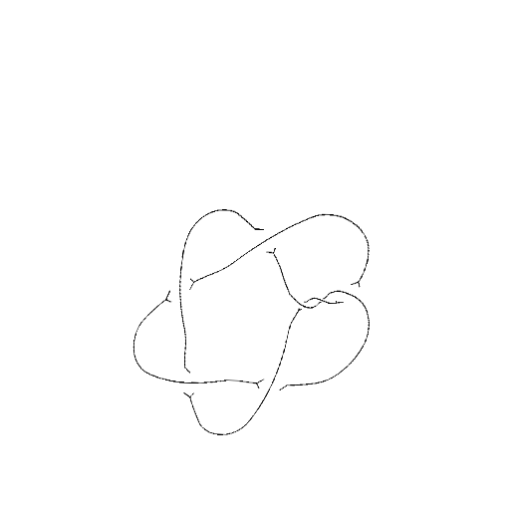
Crossing number: 7